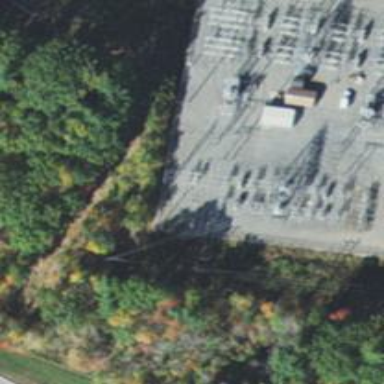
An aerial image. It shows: Switch for power supply.